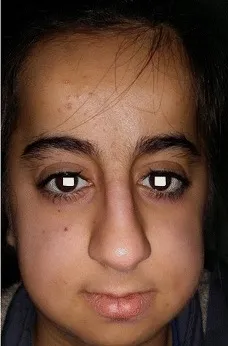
Typical facial appearance of twelve-year-old female patient with osteogenesis imperfecta.
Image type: medical_photograph (other_medical_photograph)